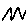
Label: zigzag